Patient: sex M, age 36
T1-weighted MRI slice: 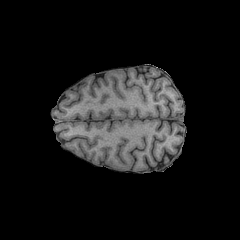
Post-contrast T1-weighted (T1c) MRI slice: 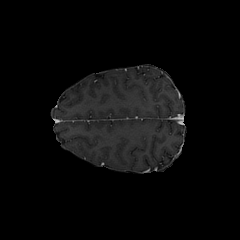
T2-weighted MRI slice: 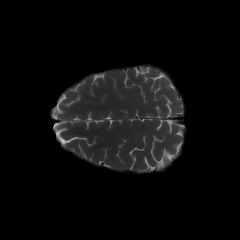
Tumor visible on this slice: no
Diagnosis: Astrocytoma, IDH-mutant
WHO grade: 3